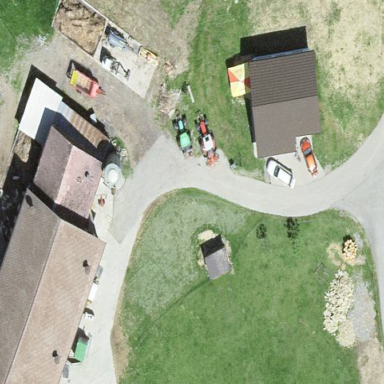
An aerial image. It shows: Farmyard area.